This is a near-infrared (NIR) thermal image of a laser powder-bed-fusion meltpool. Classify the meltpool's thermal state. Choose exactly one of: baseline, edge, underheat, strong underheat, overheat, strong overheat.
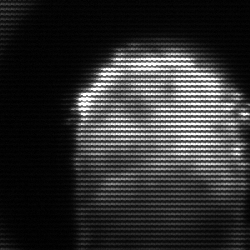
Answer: baseline